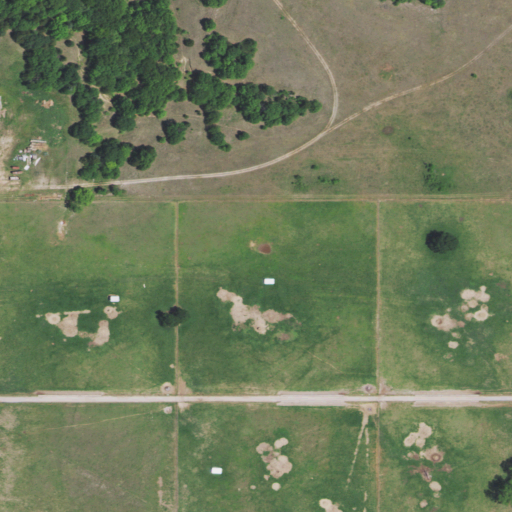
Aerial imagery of mountains in Oklahoma named Eastman Hills containing grassland, deciduous forest, and open development